【题型】选择题　【知识点】立体几何　【难度】medium
分别以锐角三角形 \(ABC\) 的边 \(AB, BC, AC\) 为旋转轴旋转一周后得到的几何体体积之比为 \(\sqrt{3}:\sqrt{6}:2\)，则 \(\cos B=\)（ ）

\vspace{0.5em}
A. \(\dfrac{5\sqrt{3}}{12}\) \quad B. \(\dfrac{5\sqrt{2}}{12}\) \quad C. \(\dfrac{3\sqrt{2}}{8}\) \quad D. \(\dfrac{\sqrt{6}}{12}\)
【解答】
\textbf{【答案】}C

\vspace{0.5em}
\textbf{【分析】} 设 \(AB\) 边上的高为 \(CD=x\)，根据面积关系可得 \(x=\dfrac{CA\cdot CB\sin C}{AB}\)，再根据体积关系可得 \(AC=\dfrac{\sqrt{3}}{2}AB, BC=\dfrac{\sqrt{2}}{2}AB\)，结合余弦定理运算求解.

\vspace{0.5em}
\textbf{【详解】}设 \(AB\) 边上的高为 \(CD=x\)，以边 \(AB, BC, AC\) 为旋转轴旋转一周后得到的几何体体积分别为 \(V_1, V_2, V_3\)，

则 \(\dfrac{1}{2}CA\cdot CB\sin C = \dfrac{1}{2}AB\cdot x\)，可得 \(x=\dfrac{CA\cdot CB\sin C}{AB}\)，

可得：
\[
V_1 = \dfrac{1}{3}\pi x^2\cdot AD + \dfrac{1}{3}\pi x^2\cdot BD = \dfrac{\pi CA^2\cdot CB^2\cdot \sin^2 C}{3AB},
\]
\[
V_2 = \dfrac{\pi AB^2\cdot AC^2\cdot \sin^2 A}{3BC},\quad V_3 = \dfrac{\pi AB^2\cdot BC^2\cdot \sin^2 B}{3AC},
\]

由题意可得：
\[
\dfrac{\pi CA^2\cdot CB^2\cdot \sin^2 C}{3AB} : \dfrac{\pi AB^2\cdot AC^2\cdot \sin^2 A}{3BC} : \dfrac{\pi AB^2\cdot BC^2\cdot \sin^2 B}{3AC} = \sqrt{3}:\sqrt{6}:2,
\]

整理得 \(AC = \dfrac{\sqrt{3}}{2}AB, BC = \dfrac{\sqrt{2}}{2}AB\)，

所以
\[
\cos B = \dfrac{AB^2 + BC^2 - AC^2}{2AB\cdot BC} = \dfrac{3\sqrt{2}}{8}.
\]

故选：C.
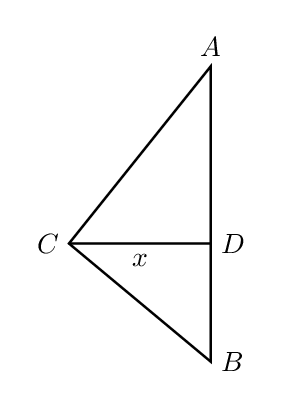
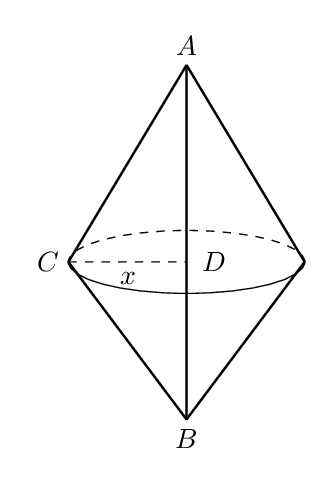